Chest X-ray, PA view. Patient: 32 years old, sex F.
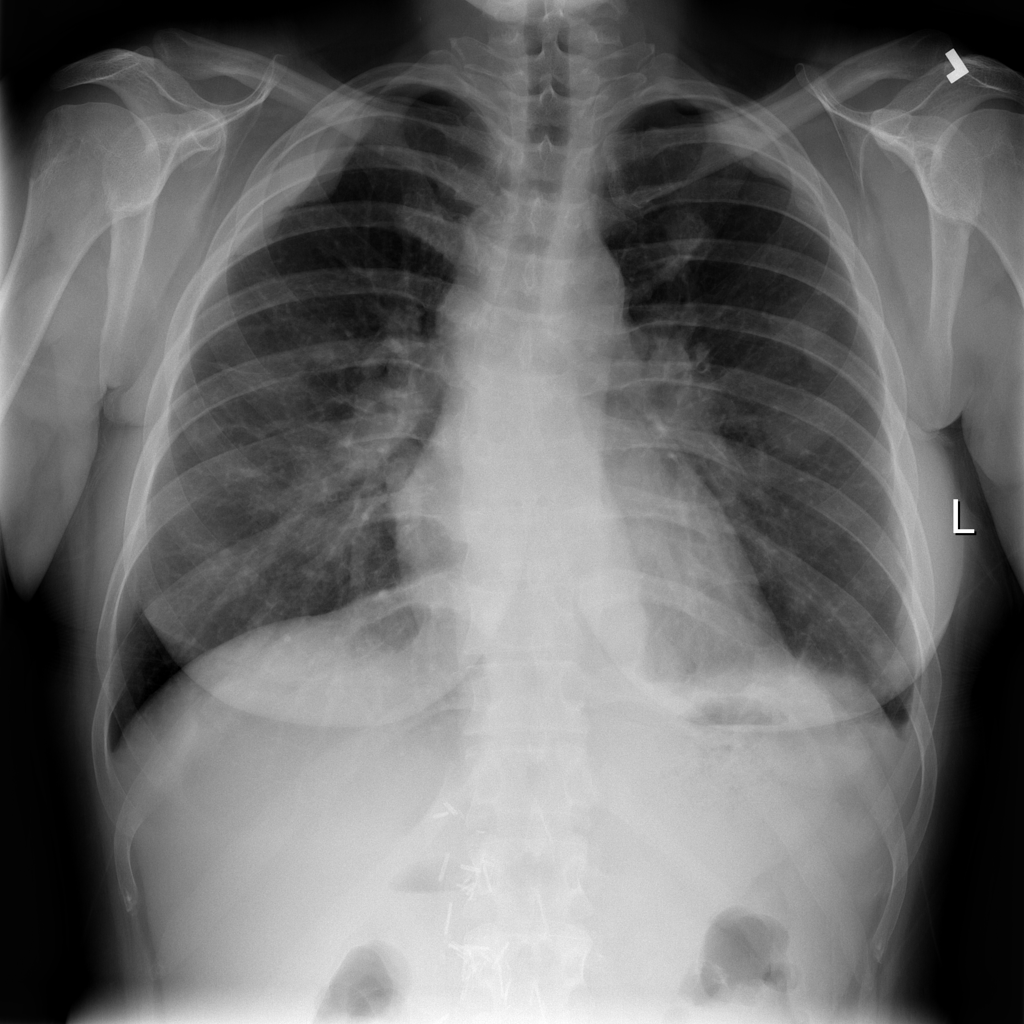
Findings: Effusion, Mass